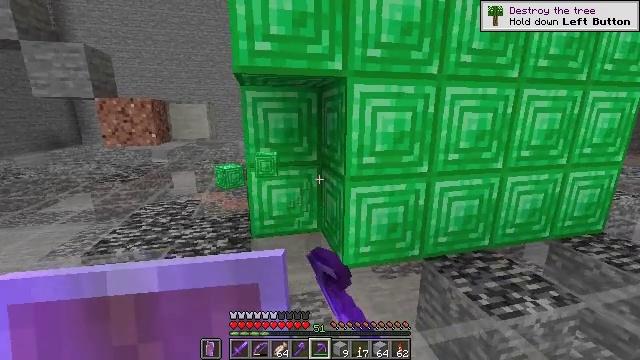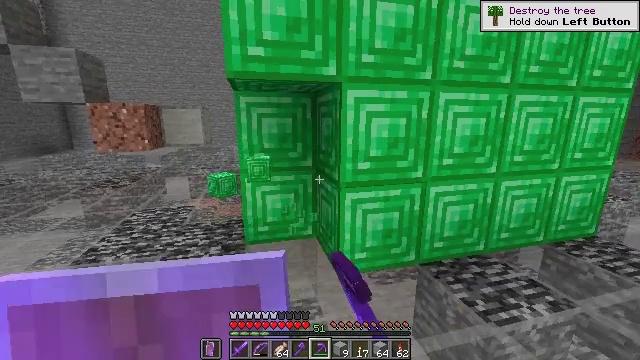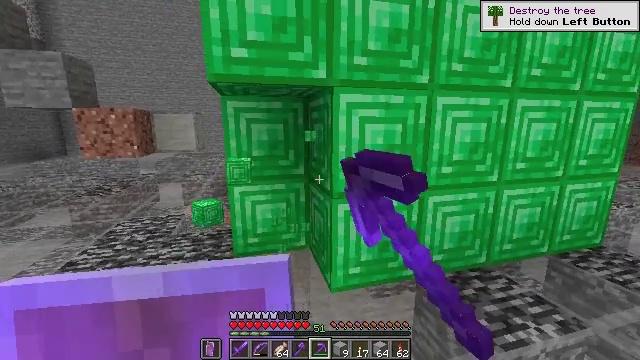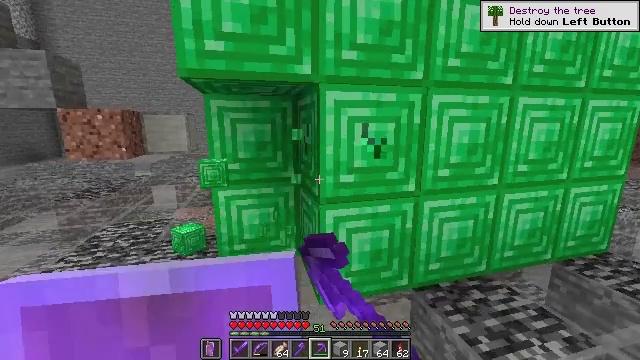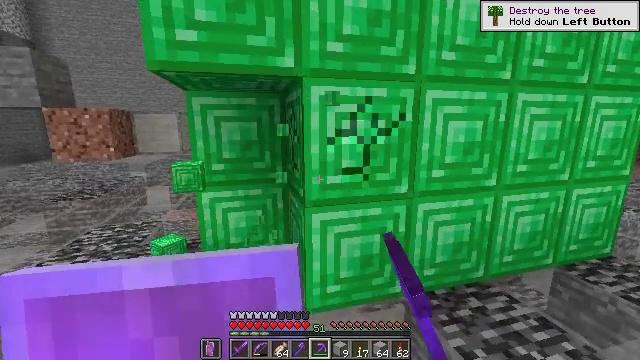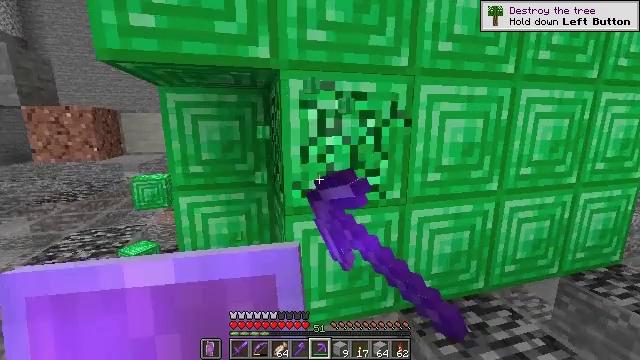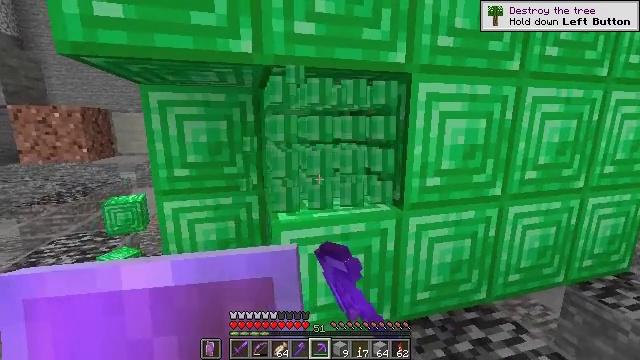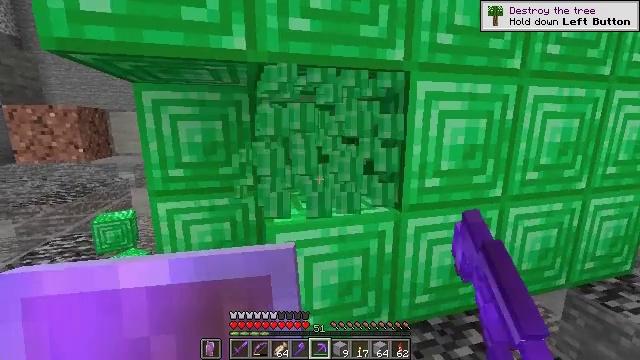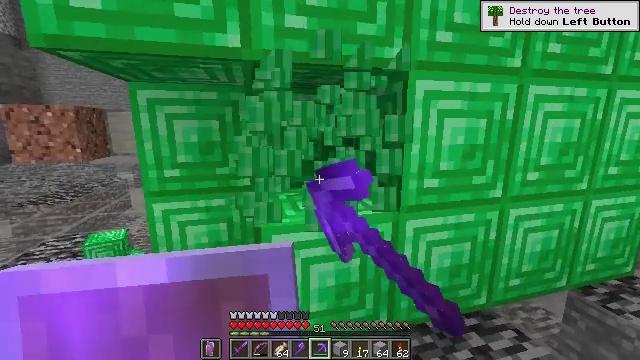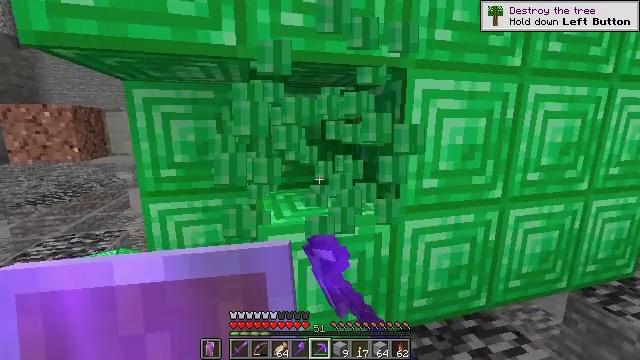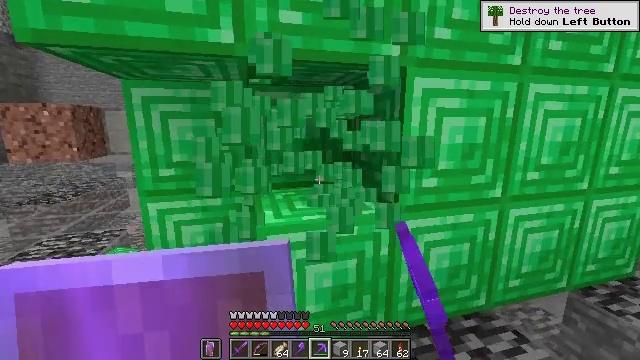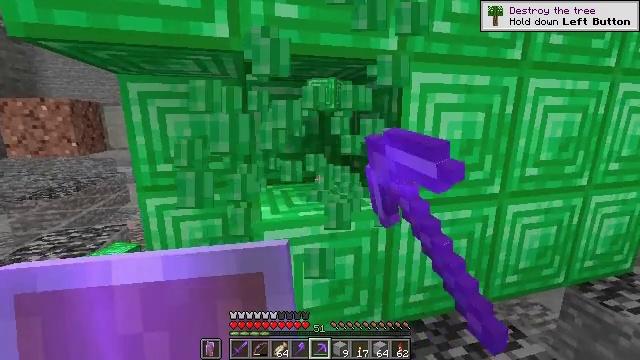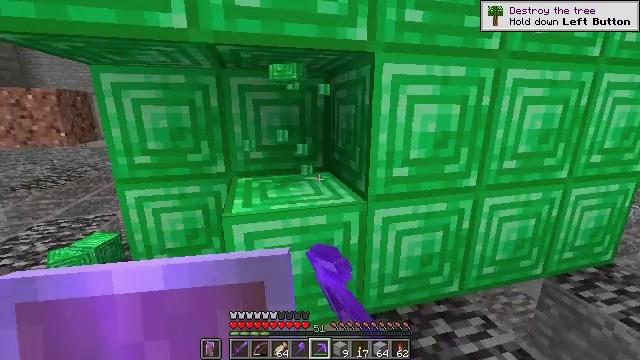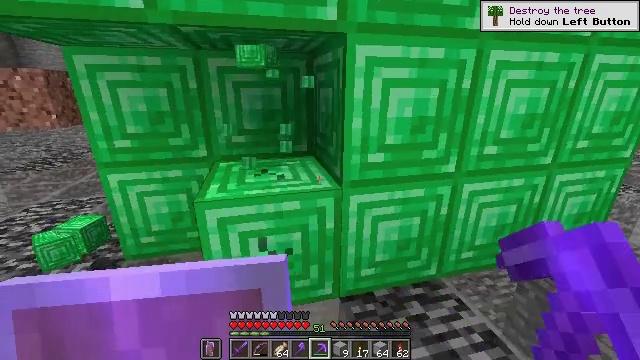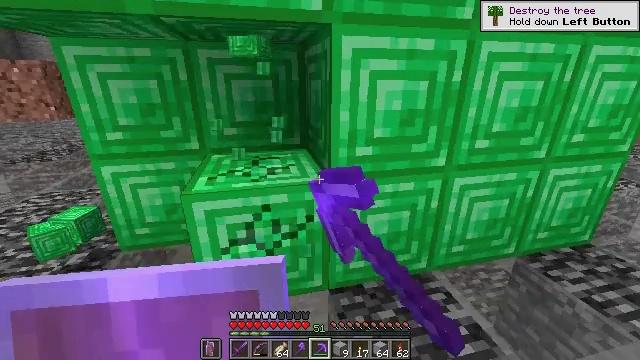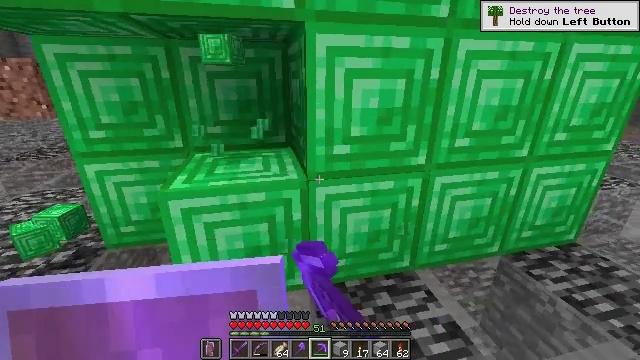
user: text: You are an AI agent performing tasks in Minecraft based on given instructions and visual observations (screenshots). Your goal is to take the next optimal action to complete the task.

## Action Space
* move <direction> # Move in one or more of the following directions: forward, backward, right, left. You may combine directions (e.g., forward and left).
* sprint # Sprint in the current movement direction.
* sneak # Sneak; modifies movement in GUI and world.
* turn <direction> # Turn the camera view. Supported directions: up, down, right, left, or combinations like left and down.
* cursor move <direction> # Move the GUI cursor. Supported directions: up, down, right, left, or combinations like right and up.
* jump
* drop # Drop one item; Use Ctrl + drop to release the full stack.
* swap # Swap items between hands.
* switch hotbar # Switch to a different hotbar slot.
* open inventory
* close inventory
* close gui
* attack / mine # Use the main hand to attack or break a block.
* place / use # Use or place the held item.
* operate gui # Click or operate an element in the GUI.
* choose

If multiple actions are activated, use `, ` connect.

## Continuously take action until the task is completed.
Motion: motion action
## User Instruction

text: Harvest the emerald block.
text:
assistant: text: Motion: move forward and move right, turn right and up, attack / mine
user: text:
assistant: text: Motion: move forward and move right, turn up, attack / mine
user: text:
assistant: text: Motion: move forward and move right, attack / mine
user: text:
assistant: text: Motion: move forward and move right, attack / mine
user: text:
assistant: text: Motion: move forward, attack / mine
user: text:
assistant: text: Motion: attack / mine
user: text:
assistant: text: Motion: attack / mine
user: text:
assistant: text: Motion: attack / mine
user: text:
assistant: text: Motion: attack / mine
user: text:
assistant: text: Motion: attack / mine
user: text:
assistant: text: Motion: move right, turn down, attack / mine
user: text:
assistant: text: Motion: move right, turn down, attack / mine
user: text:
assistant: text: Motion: move right, turn down, attack / mine
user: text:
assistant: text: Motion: move right, turn down, attack / mine
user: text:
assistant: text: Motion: attack / mine
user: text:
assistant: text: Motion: attack / mine
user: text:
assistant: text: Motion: turn left, attack / mine
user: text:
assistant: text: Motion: turn left, attack / mine
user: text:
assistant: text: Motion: turn left, attack / mine
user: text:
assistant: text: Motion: attack / mine
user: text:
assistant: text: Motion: turn left, attack / mine
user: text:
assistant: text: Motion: turn left, attack / mine
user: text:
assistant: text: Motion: turn left, attack / mine
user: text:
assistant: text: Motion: attack / mine
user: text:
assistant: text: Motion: attack / mine
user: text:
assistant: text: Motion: turn left, attack / mine
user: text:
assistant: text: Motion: attack / mine
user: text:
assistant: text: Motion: attack / mine
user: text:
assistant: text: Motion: attack / mine
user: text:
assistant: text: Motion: attack / mine